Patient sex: F
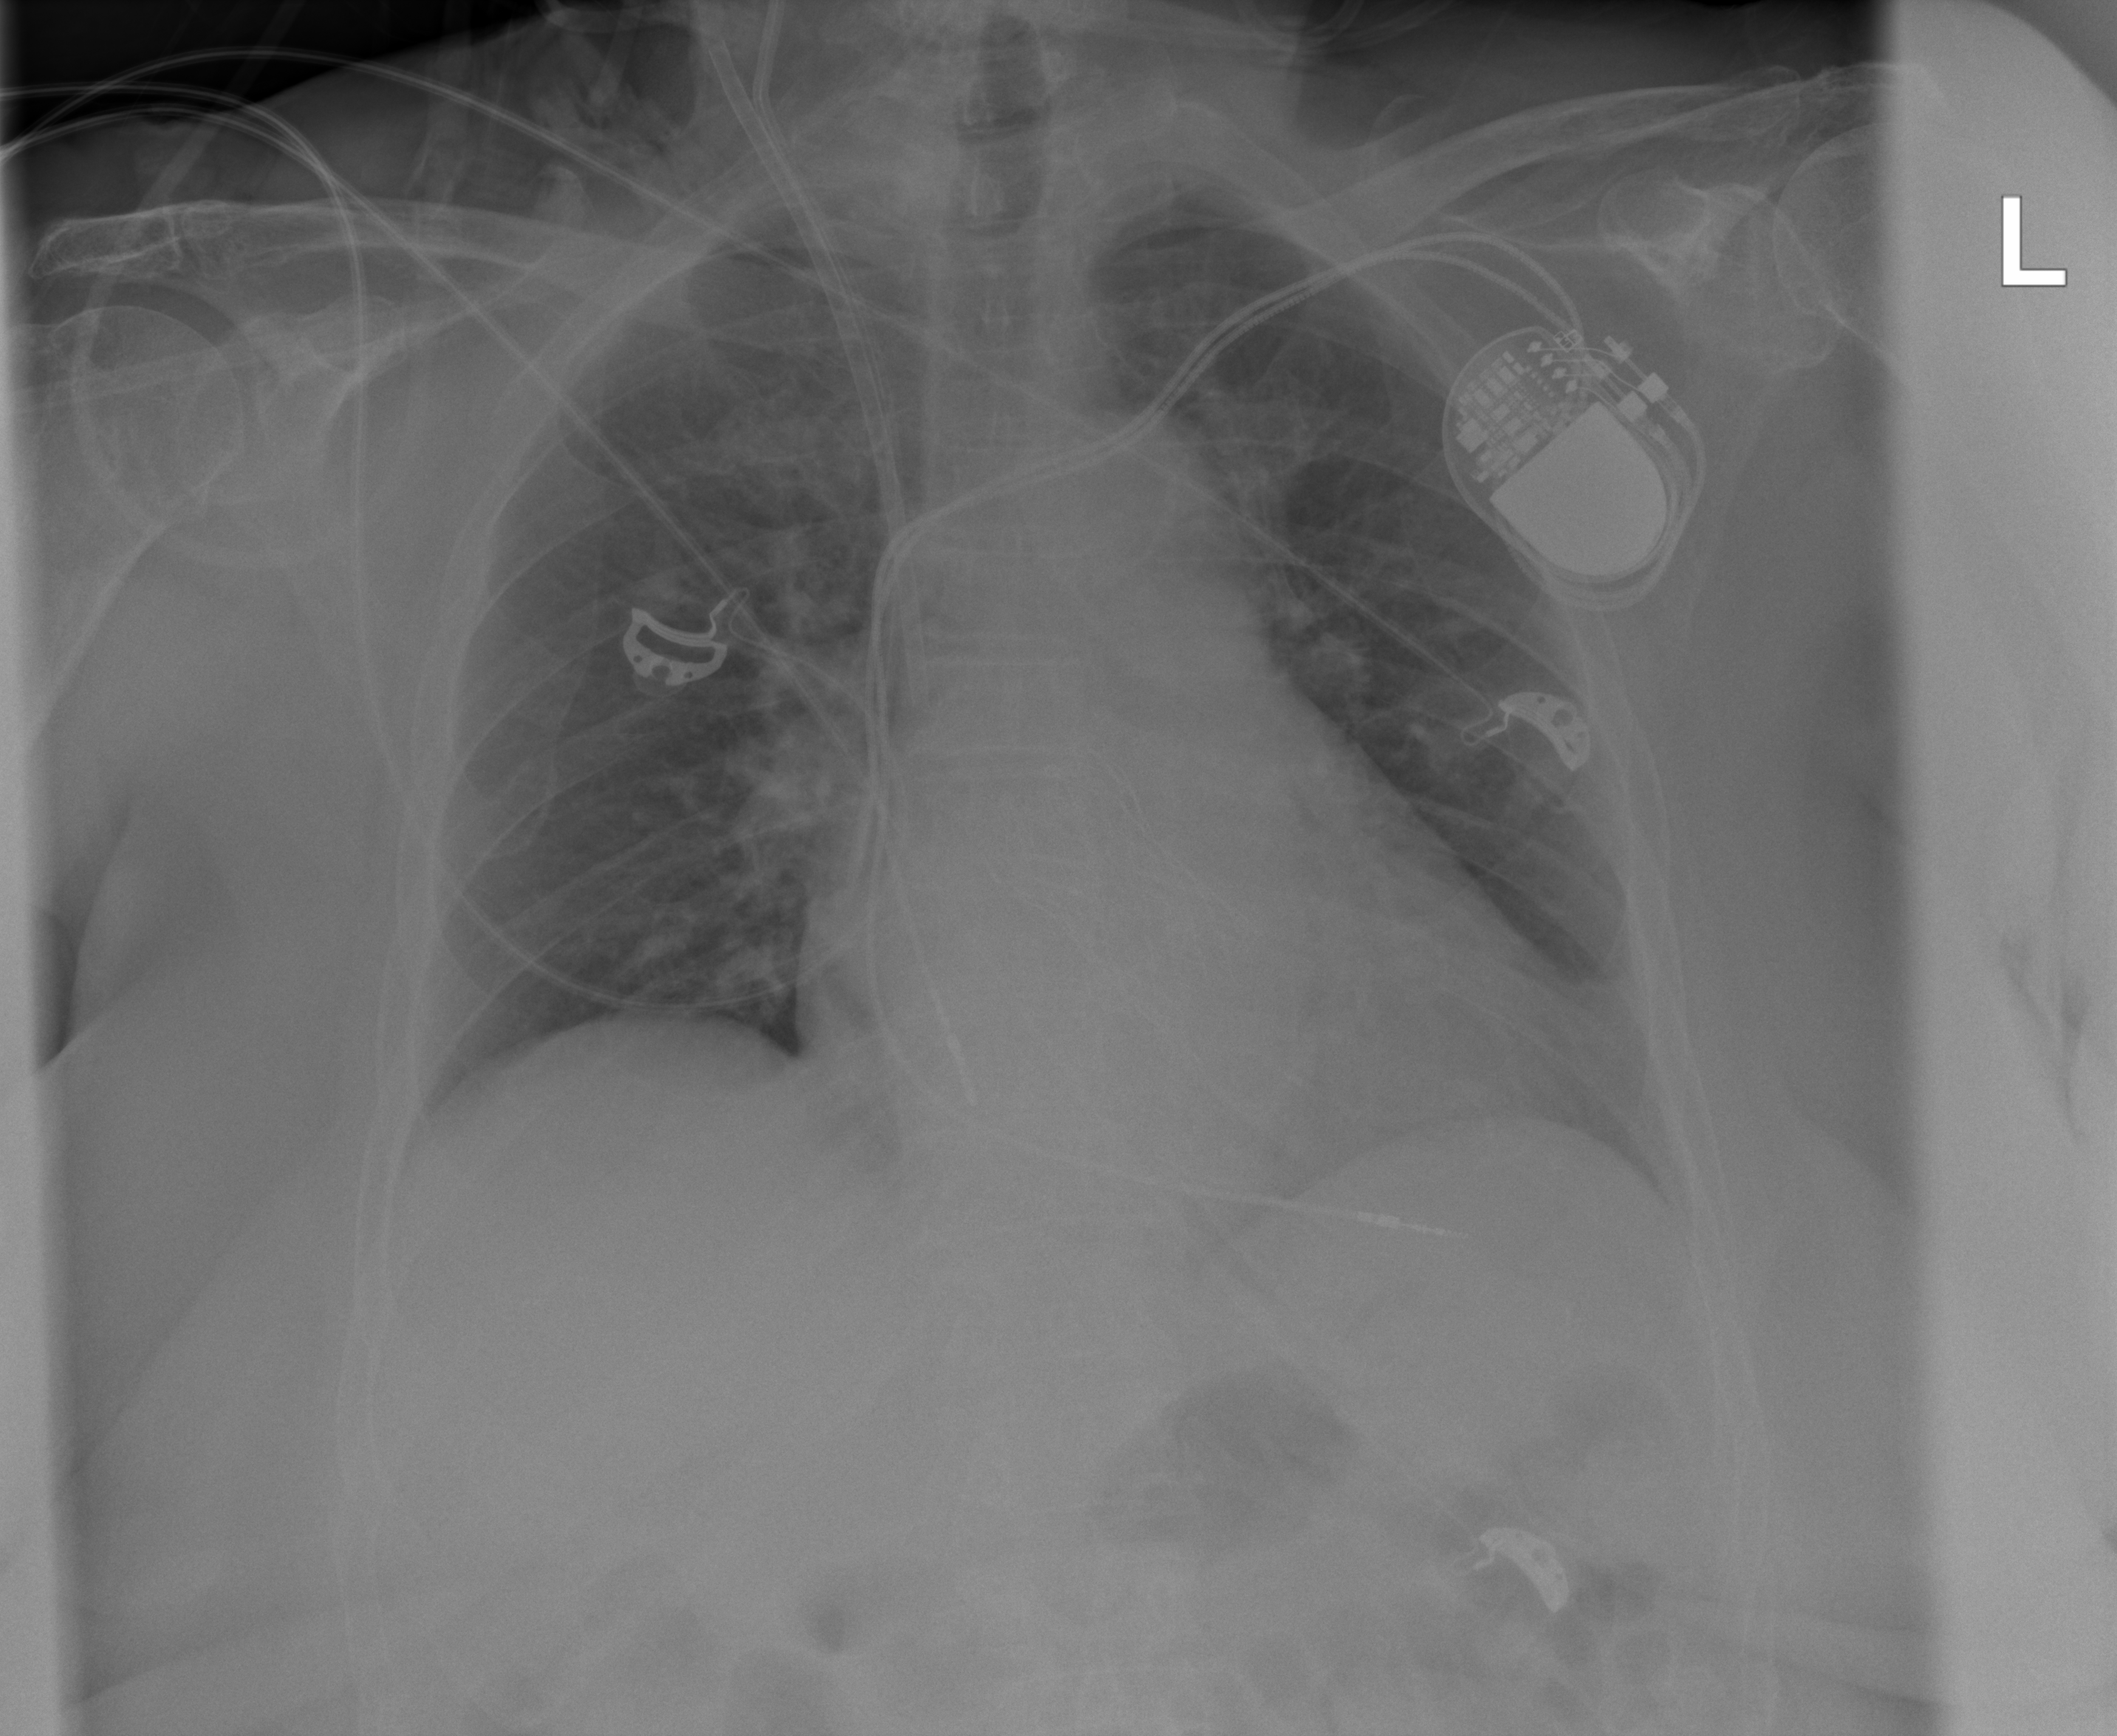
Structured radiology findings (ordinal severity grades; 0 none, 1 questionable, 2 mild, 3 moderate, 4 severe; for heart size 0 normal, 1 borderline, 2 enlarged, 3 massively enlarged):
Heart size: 1
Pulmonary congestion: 2
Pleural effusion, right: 0
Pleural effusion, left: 2
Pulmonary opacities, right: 2
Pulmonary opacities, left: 2
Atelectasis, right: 2
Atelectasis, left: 2